Question: I used the
'''
<form method="get">
<g:localeSelect name="lang" value="${locale}"/>
<input type="submit" value="Change locale"/>
</form>
'''
to change the language for my website.

But where can I define which languages does appear in the select-list? Currently there are about 50 languages specified, but I just want to have english, german, italian and french. But I don't know where to specify it.
Thanks for any help.
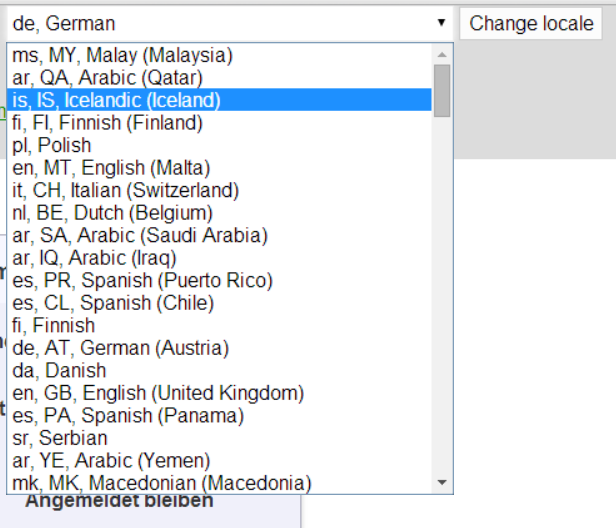
Answer: The Grails 'localeSelect' tag is implemented as shown below. As you can see, the 'localeSelect' tag always uses all available locales, retrieved using 'Locale.getAvailableLocales()'.
'''
/**
* A helper tag for creating locale selects.<br/>
*
* eg. &lt;g:localeSelect name="myLocale" value="${locale}" /&gt;
*
* @emptyTag
*
* @attr name REQUIRED The name of the select
* @attr value The set locale, defaults to the current request locale if not specified
*/
Closure localeSelect = { attrs ->
attrs.from = Locale.getAvailableLocales()
attrs.value = (attrs.value ?: RCU.getLocale(request))?.toString()
// set the key as a closure that formats the locale
attrs.optionKey = { it.country ? "${it.language}_${it.country}" : it.language }
// set the option value as a closure that formats the locale for display
attrs.optionValue = {it.country ? "${it.language}, ${it.country}, ${it.displayName}" : "${it.language}, ${it.displayName}" }
// use generic select
out << select(attrs)
}
'''
You can easily create your own tag to select a locale based on the Grails 'selectLocale' code and the Grails <URL>.
The code below uses either a list of 'availableLocales' passed to the tag as an attribute or a list of 'availableLocales' found in the 'session'. The rest of the tag code is exactly the same is the Grails original 'localeSelect' tag. And you can also customize the order of the languages if you expect one language to be used most often.
'''
class LanguageTagLib {
static namespace = "lang"
Closure myLocaleSelect = { attrs ->
attrs.from = attrs.availableLocales ?: session.availableLocales ?: []
attrs.value = (attrs.value ?: RCU.getLocale(request))?.toString()
// set the key as a closure that formats the locale
attrs.optionKey = { it.country ? "${it.language}_${it.country}" : it.language }
// set the option value as a closure that formats the locale for display
attrs.optionValue = {it.country ? "${it.language}, ${it.country}, ${it.displayName}" : "${it.language}, ${it.displayName}" }
// use generic select
out << g.select(attrs)
}
}
'''
In your '.gsp' template you can now use '<lang:myLocaleSelect ... />' to include the locale selector.